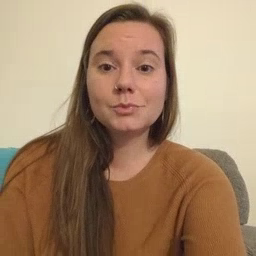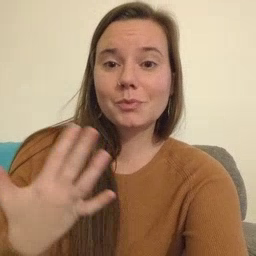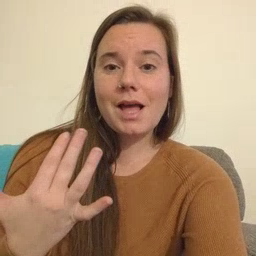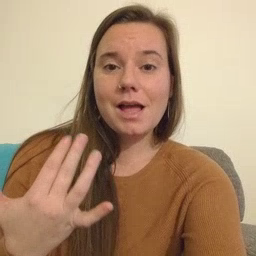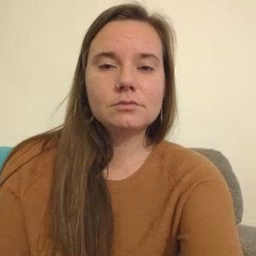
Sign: wait